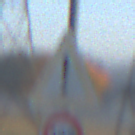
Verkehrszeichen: Gefahrenstelle
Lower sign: Geschwindigkeit100
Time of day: Dawn
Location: Outdoor (Nature)
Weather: Clear
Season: NotSpecified
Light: Natural